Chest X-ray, PA view. Patient: 61 years old, sex M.
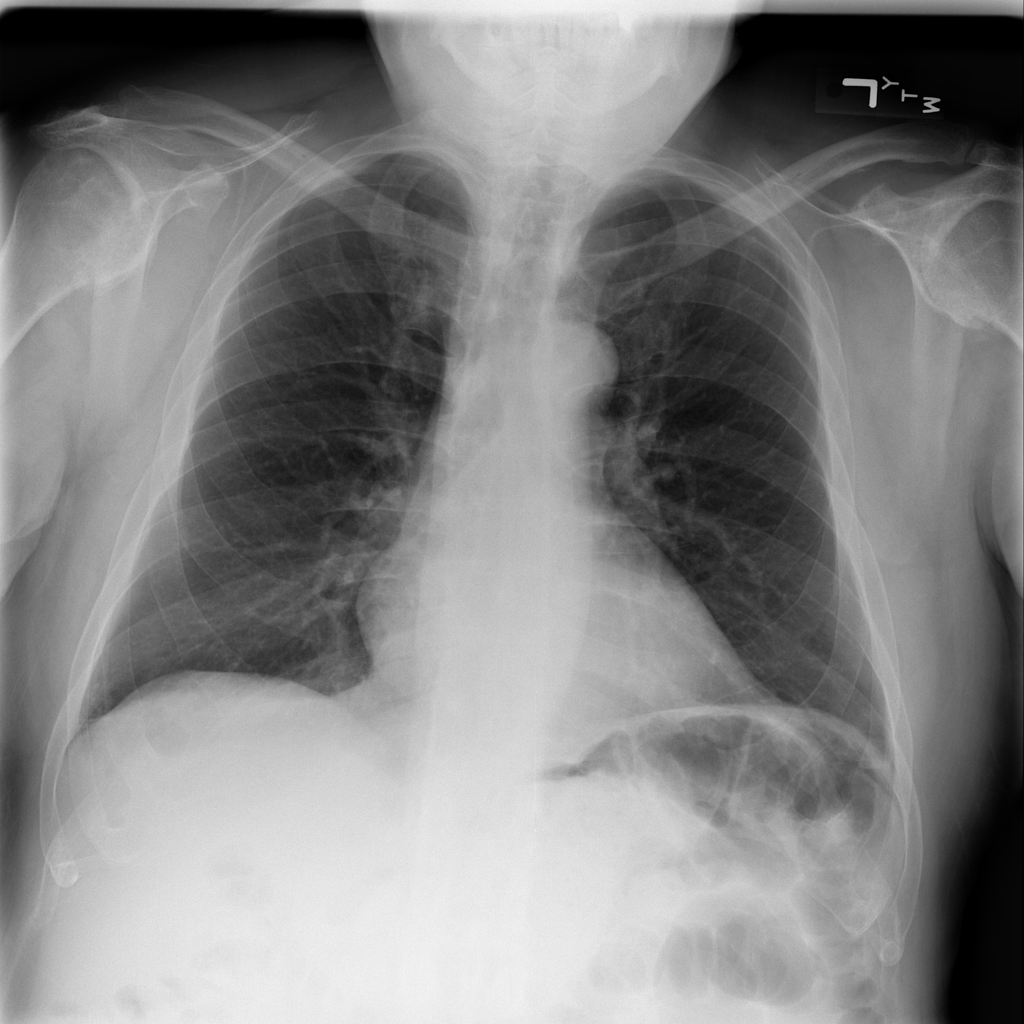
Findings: No Finding